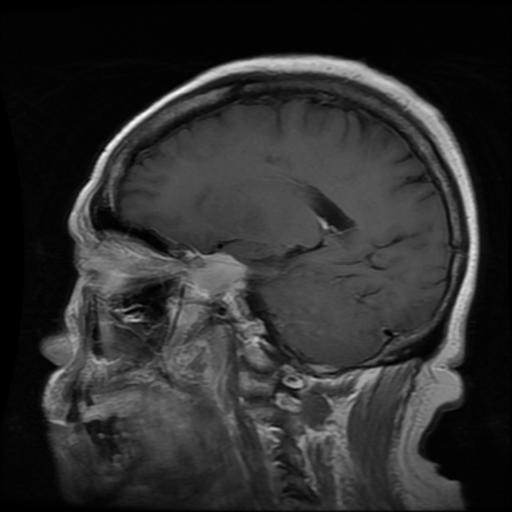
Label: meningioma